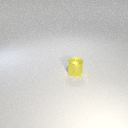
small yellow metal cylinder